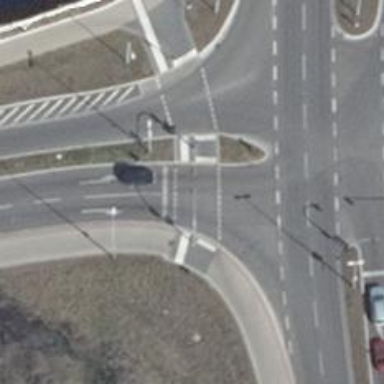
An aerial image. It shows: Road with traffic signals at the crossing.